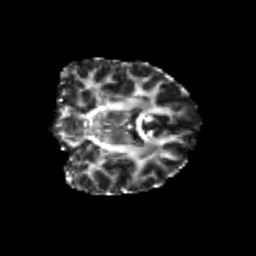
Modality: FA
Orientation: coronal
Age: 23
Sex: female
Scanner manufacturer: siemens
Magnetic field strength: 3 T
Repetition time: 3.5 s
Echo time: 0.104 s